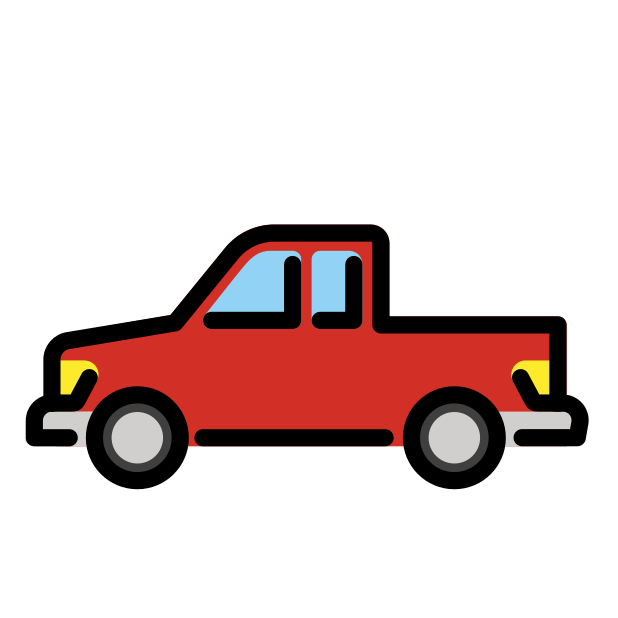
pickup truck